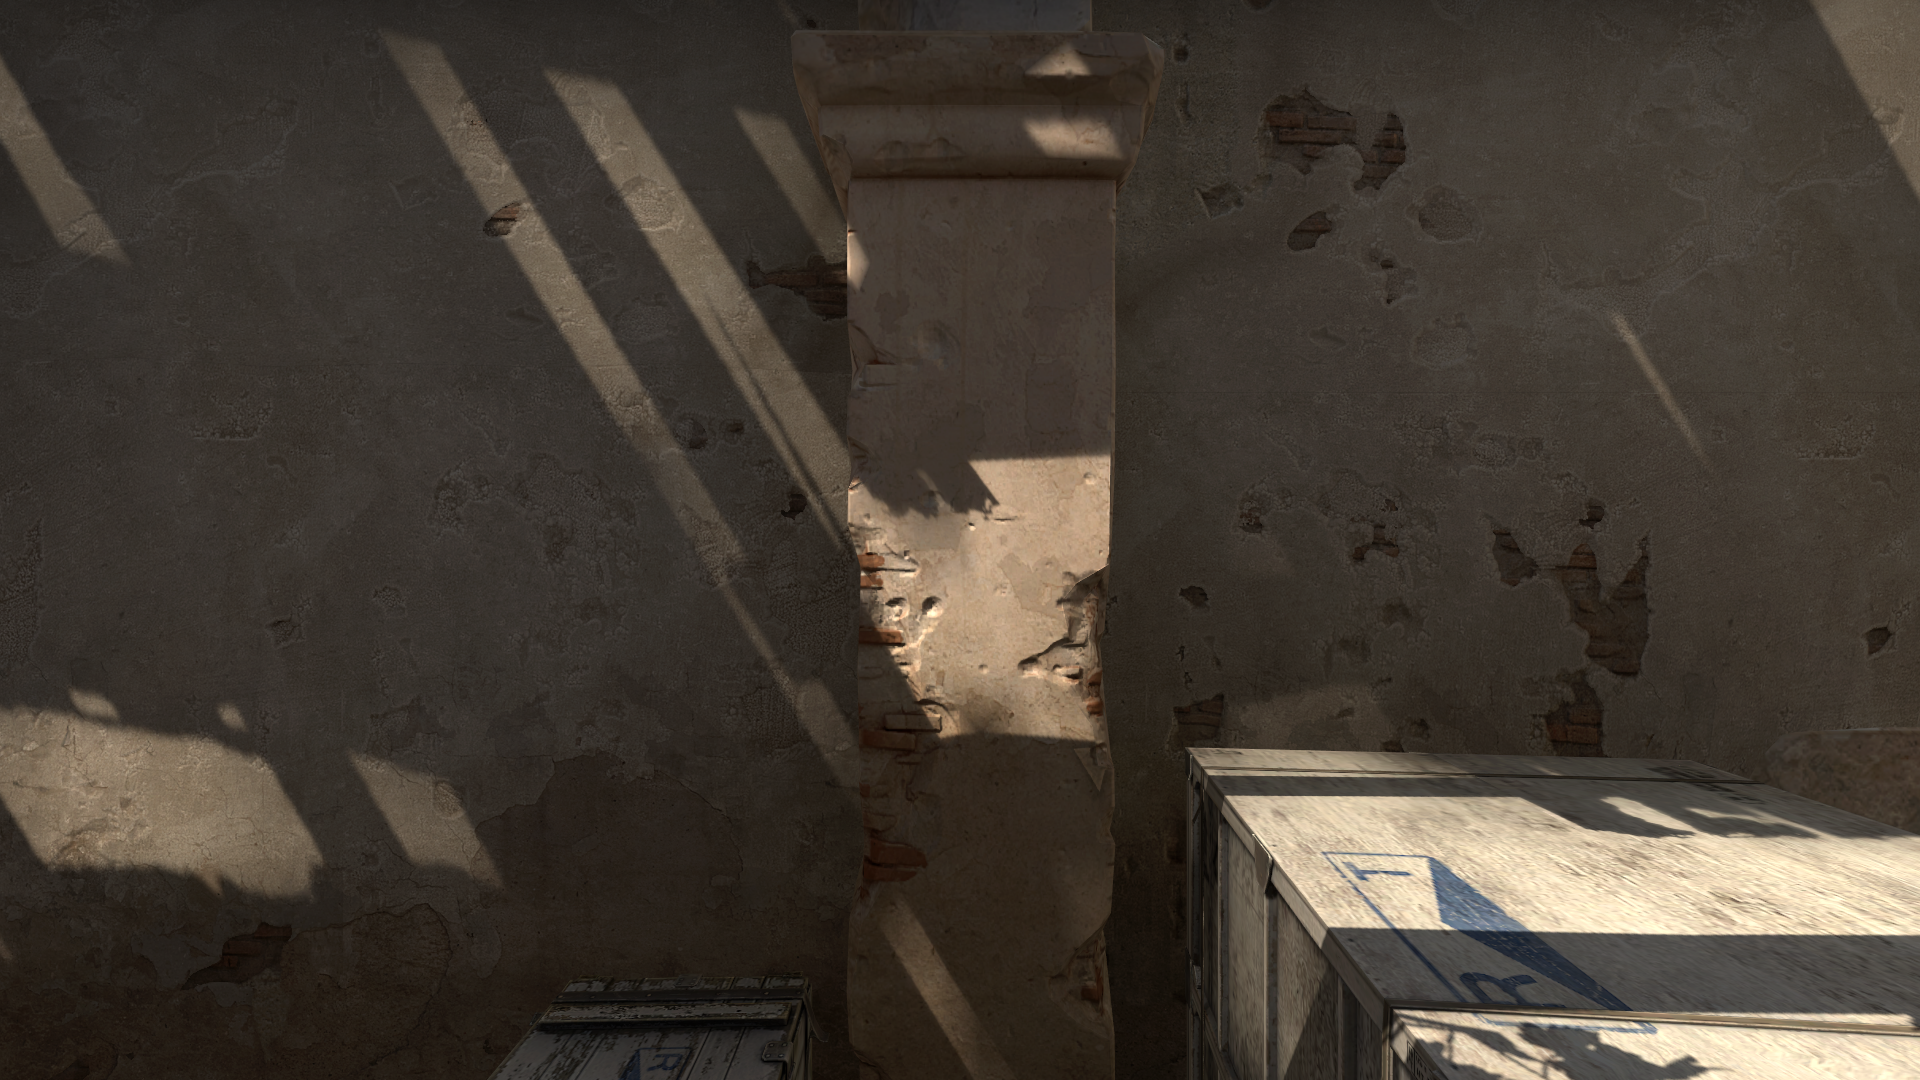
Map: de_dust2